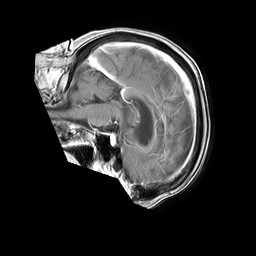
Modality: T1w
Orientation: sagittal
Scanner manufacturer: philips
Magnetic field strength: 1.5 T
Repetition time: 0.1879 s
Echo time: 0.001837 s